Field crop: maize
Growth stage: 1
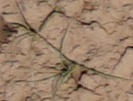
Species: lolium